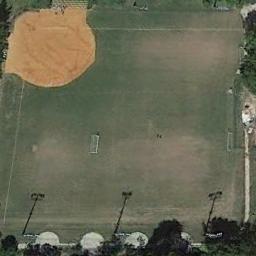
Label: baseball_diamond